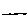
Label: line